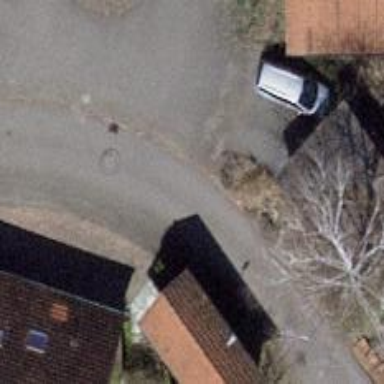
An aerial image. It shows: Living street.